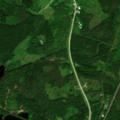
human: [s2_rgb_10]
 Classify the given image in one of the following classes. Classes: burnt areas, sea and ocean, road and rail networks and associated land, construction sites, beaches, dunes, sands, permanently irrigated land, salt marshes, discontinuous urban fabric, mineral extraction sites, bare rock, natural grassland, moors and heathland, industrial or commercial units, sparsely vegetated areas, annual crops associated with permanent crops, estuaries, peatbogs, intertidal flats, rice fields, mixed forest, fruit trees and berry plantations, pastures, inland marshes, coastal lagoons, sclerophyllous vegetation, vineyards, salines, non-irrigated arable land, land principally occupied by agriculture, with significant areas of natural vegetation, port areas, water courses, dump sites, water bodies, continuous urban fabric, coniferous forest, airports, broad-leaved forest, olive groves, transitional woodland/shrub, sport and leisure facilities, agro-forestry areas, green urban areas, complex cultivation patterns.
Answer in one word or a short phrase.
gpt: coniferous forest, mixed forest, water bodies